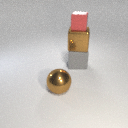
large gray rubber cube behind large brown metal sphere